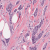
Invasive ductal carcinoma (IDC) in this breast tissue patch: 1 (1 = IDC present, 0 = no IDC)